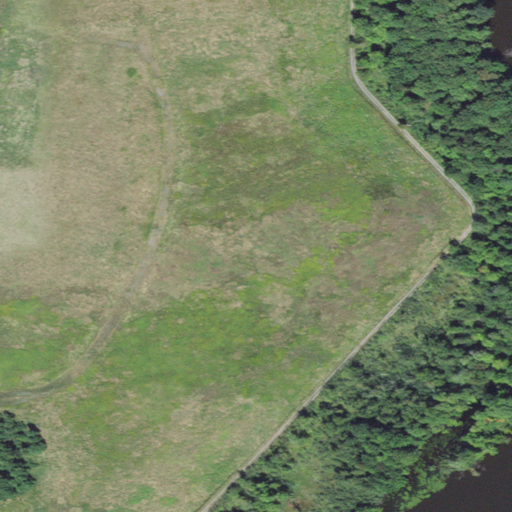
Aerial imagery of island in Wisconsin named Hunter Island containing cultivated crops, woody wetlands, grassland, barren land, open water, and herbaceous wetlands